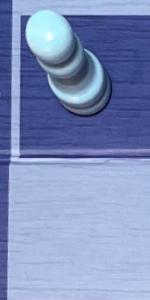
Label: Empty